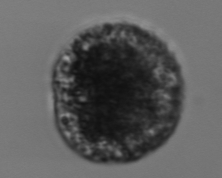
Label: Vicicitus_globosus